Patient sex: M
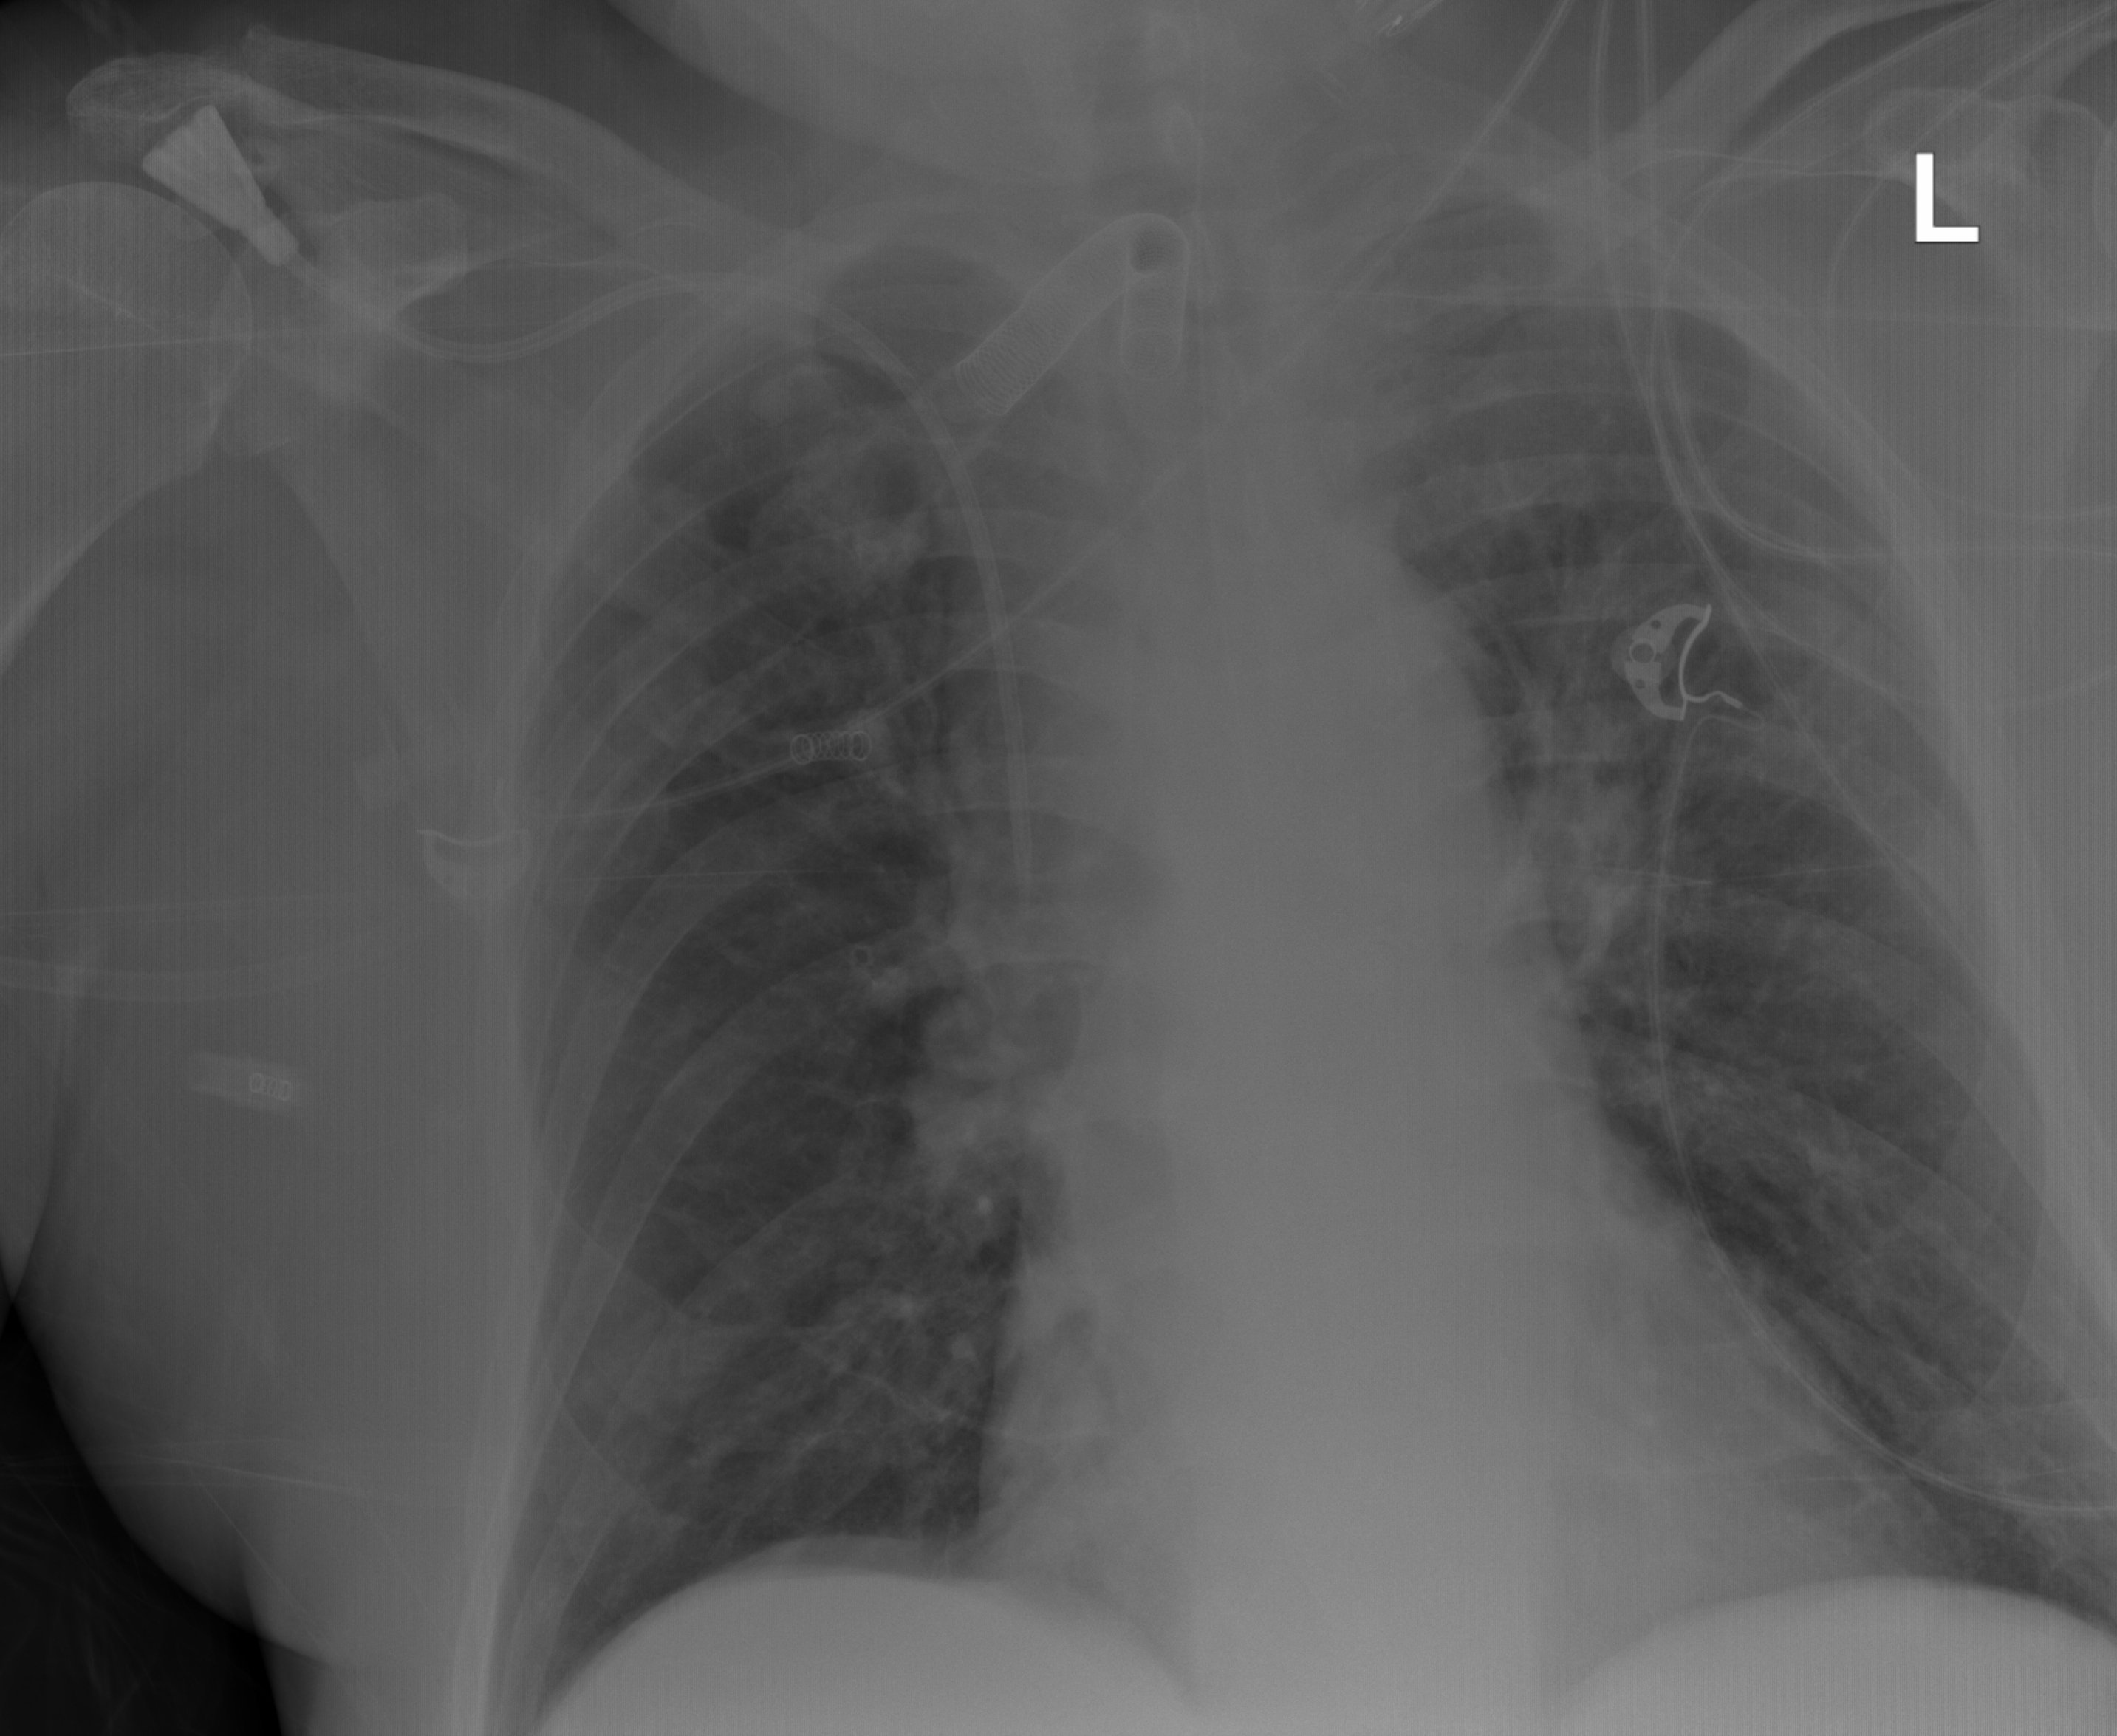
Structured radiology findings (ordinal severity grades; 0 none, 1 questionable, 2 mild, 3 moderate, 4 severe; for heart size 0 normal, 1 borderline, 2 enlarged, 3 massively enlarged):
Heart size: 0
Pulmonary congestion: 2
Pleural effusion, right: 0
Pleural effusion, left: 0
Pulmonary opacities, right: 0
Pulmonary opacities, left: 0
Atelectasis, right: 2
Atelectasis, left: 2